RGB frame:
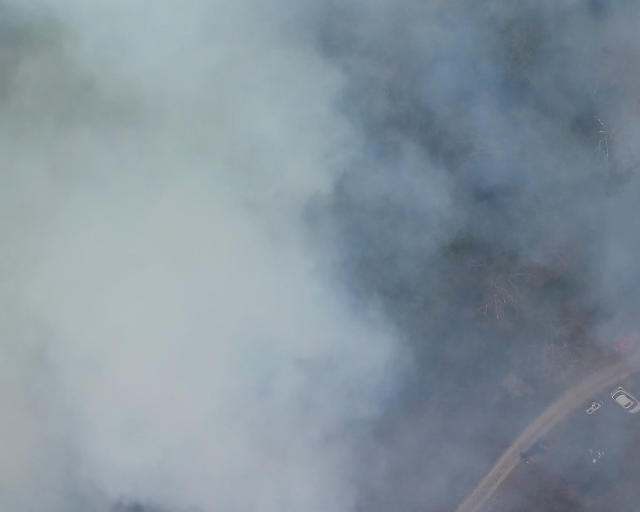
Thermal frame:
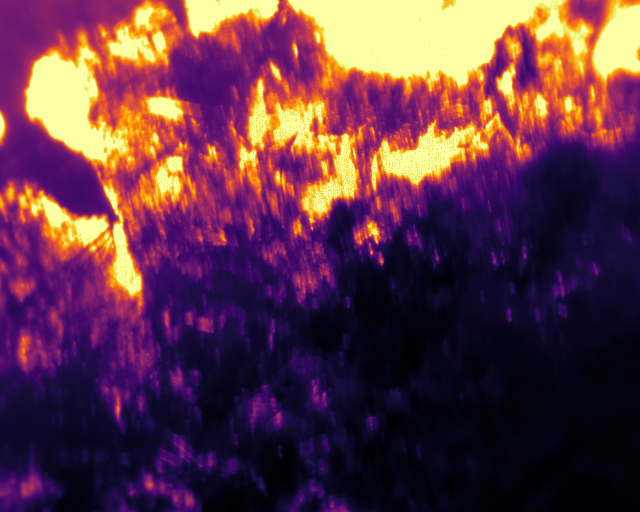
Captured: 2026-02-26 03:09:44
Pixels at or above 80 °C: 129370 (fraction of frame: 0.3948)